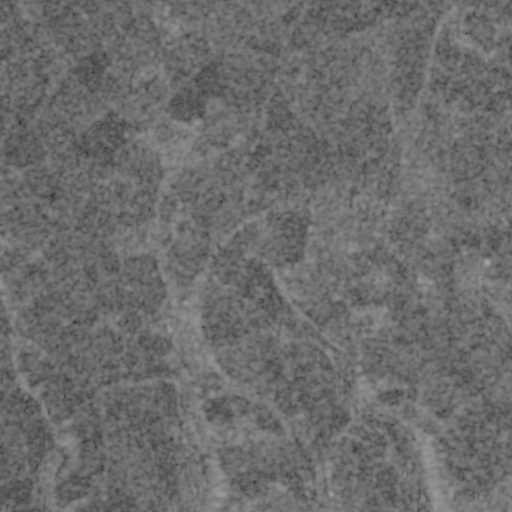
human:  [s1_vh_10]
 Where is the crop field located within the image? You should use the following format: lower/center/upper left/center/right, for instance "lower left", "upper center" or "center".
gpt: The crop field is located in the lower right of the image.
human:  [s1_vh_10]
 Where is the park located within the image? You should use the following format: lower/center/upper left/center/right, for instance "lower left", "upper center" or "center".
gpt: The park is located in the lower center of the image.
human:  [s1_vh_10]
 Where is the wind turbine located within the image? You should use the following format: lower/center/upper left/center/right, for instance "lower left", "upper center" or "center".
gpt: The wind turbine is located in the upper center of the image.
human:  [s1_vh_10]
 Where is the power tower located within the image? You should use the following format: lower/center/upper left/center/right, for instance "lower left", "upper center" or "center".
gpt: There is no power tower in the image.

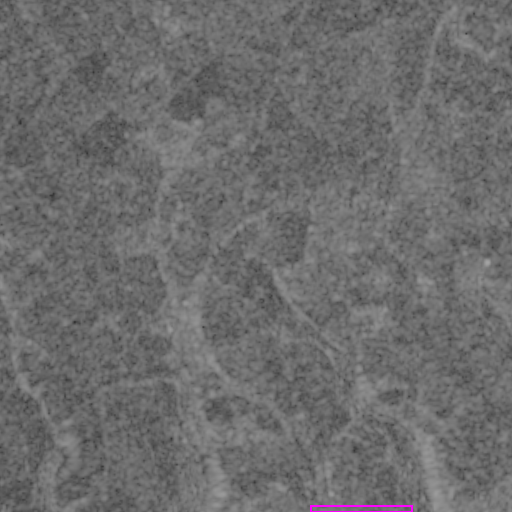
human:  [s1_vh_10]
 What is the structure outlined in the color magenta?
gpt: The structure outlined in magenta is a crop field.
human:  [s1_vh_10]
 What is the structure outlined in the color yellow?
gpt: There is no yellow outline.